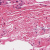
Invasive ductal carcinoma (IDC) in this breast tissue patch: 0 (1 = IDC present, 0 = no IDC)